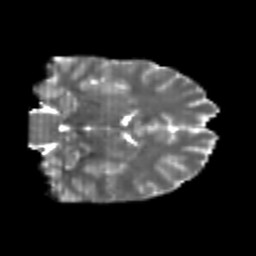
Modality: T2w
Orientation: coronal
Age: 21
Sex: male
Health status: healthy
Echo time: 0.074 s